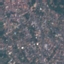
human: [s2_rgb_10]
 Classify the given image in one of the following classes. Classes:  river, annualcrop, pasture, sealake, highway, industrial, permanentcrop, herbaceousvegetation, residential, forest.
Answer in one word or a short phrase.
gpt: Residential